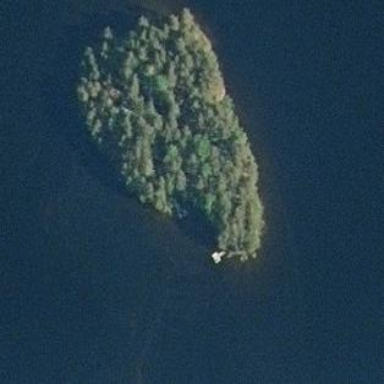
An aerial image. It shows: Island.